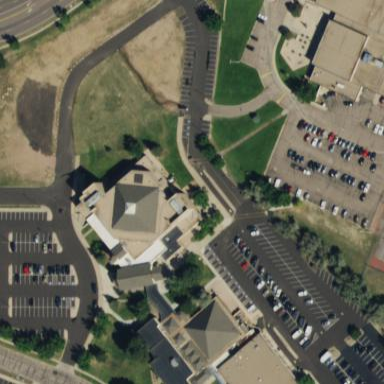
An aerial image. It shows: Building serving as place of worship.